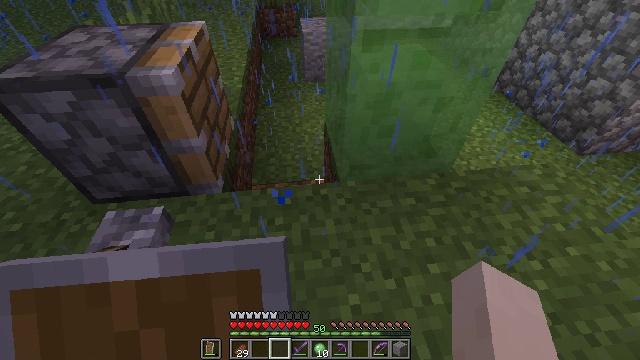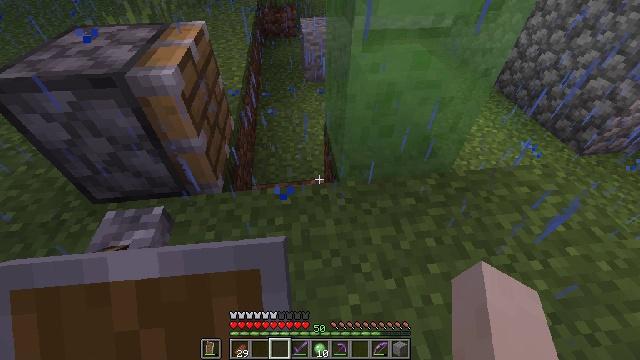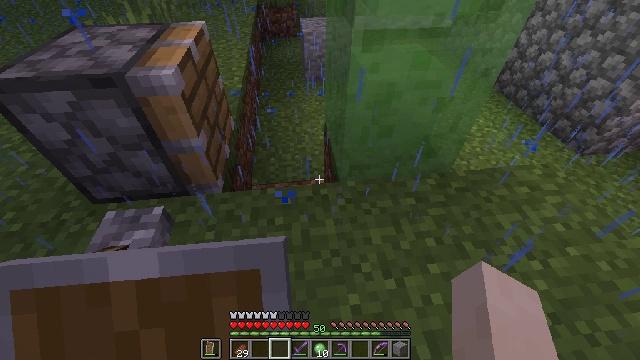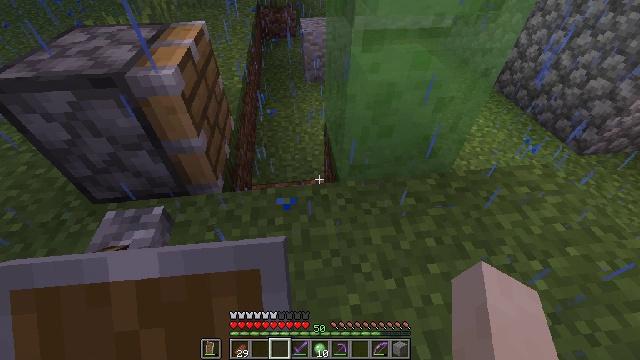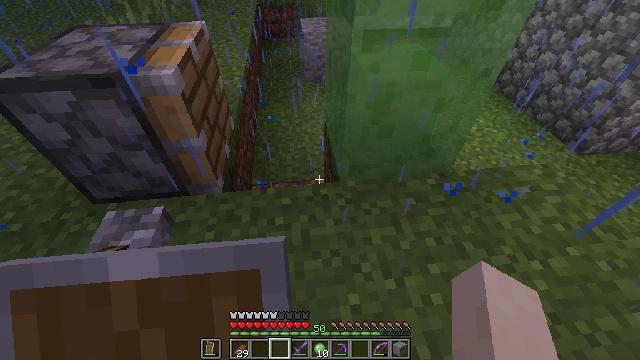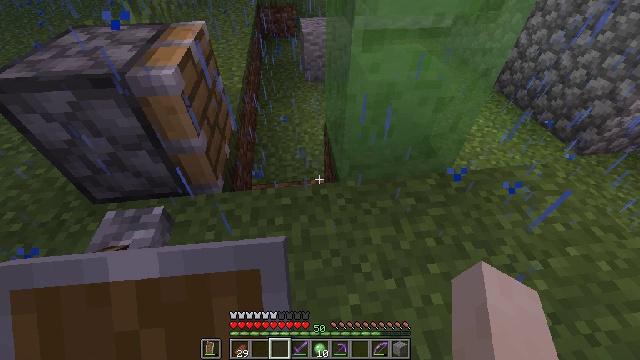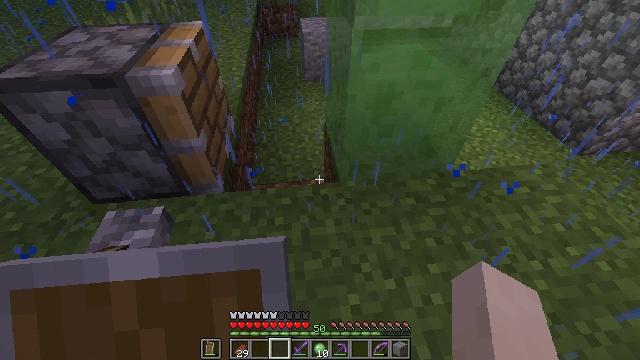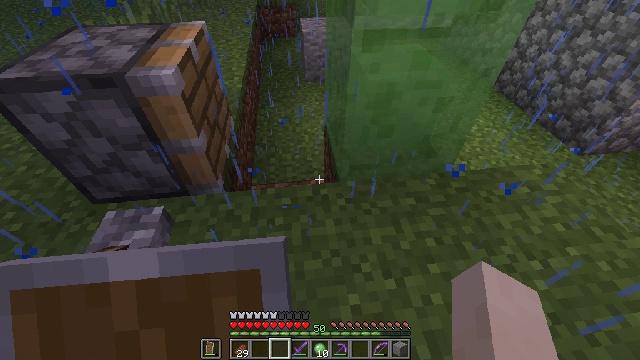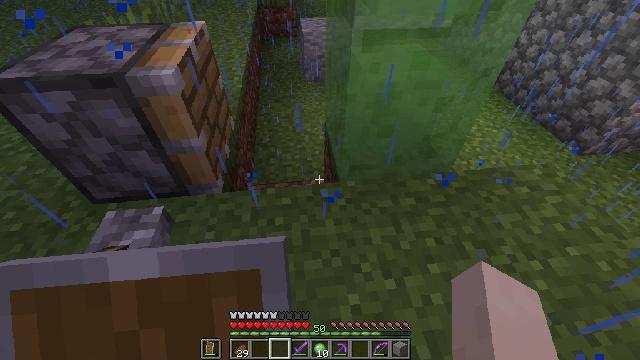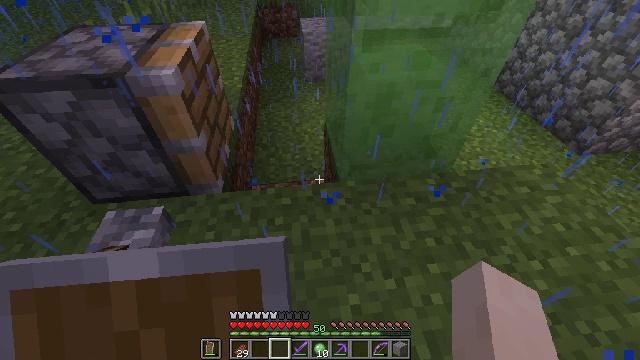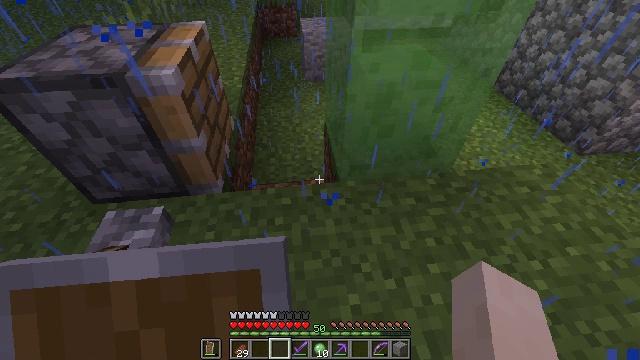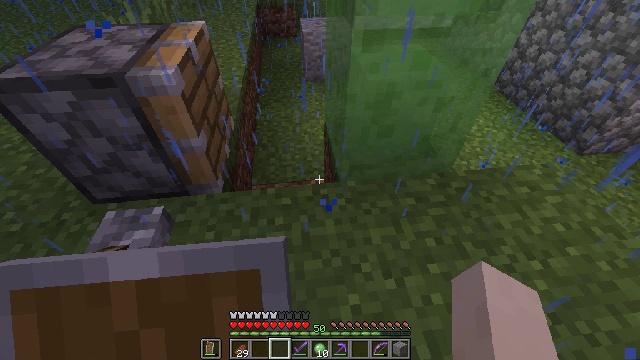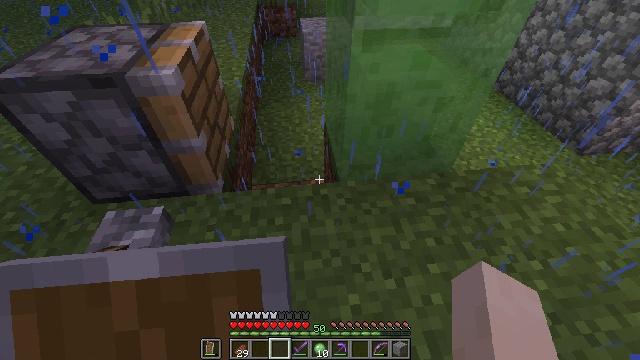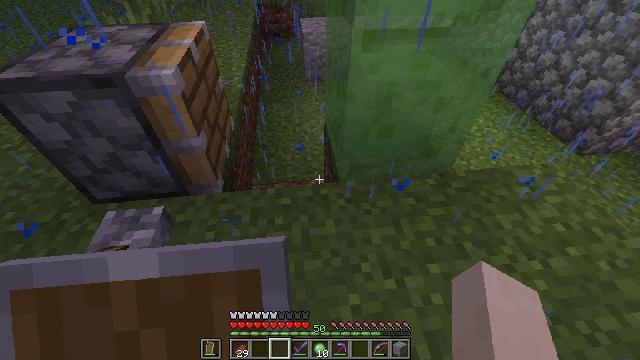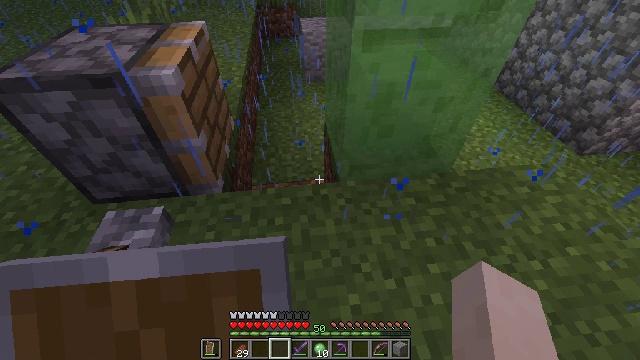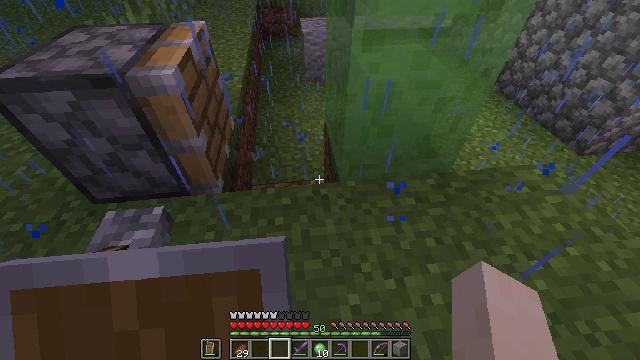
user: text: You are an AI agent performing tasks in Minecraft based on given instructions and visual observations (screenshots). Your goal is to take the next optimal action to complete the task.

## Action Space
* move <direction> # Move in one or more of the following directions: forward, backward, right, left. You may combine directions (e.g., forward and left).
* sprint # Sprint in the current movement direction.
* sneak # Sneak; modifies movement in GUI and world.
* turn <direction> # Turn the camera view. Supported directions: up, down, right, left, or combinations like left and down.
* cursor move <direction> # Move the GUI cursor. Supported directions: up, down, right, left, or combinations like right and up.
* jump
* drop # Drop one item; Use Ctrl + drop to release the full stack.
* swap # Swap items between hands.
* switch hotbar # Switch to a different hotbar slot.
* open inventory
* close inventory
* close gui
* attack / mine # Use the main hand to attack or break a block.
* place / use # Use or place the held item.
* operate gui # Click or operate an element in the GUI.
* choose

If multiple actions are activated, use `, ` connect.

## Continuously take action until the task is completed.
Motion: motion action
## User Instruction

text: Collect the piston into inventory.
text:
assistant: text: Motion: no_op
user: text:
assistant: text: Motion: no_op
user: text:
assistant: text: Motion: no_op
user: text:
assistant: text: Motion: no_op
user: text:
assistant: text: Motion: no_op
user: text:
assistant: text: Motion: no_op
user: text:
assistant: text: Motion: no_op
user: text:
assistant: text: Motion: no_op
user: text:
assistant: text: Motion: no_op
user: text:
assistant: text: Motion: no_op
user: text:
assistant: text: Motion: no_op
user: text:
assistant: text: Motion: no_op
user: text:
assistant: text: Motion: no_op
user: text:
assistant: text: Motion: no_op
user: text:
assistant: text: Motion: no_op
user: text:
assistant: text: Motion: no_op
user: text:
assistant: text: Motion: no_op
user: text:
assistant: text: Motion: no_op
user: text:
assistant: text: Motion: no_op
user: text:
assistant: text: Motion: no_op
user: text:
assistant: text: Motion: no_op
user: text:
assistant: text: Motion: no_op
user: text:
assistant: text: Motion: no_op
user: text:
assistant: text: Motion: no_op
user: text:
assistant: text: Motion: no_op
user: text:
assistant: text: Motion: no_op
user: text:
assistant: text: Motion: no_op
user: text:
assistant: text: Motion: no_op
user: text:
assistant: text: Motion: no_op
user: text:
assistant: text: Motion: no_op